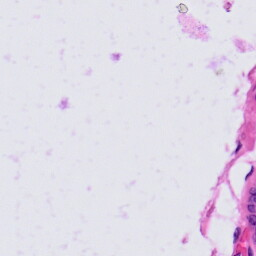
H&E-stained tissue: Prostate